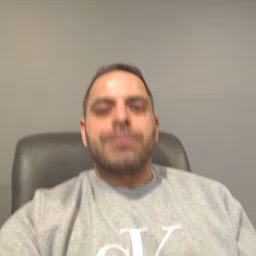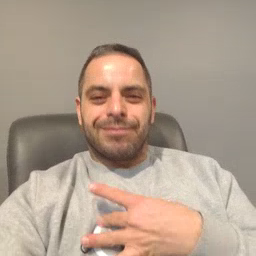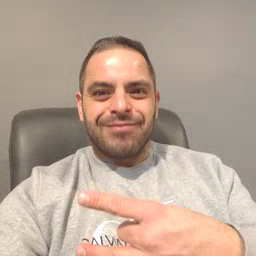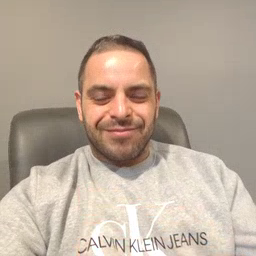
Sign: like